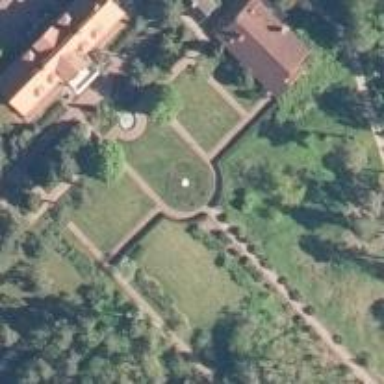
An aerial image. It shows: Historic manor.